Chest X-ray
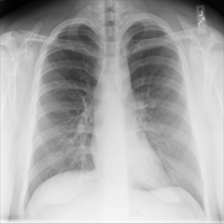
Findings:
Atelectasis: negative
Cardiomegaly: negative
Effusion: negative
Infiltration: negative
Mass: negative
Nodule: negative
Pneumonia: negative
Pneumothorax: negative
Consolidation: negative
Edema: negative
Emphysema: negative
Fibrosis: negative
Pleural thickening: negative
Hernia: negative